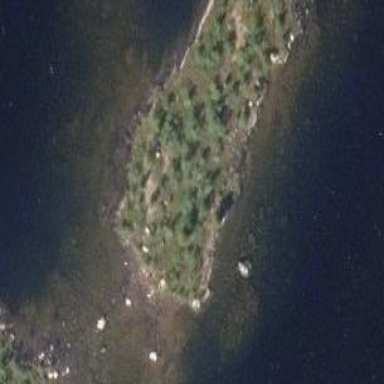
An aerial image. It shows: Islet.